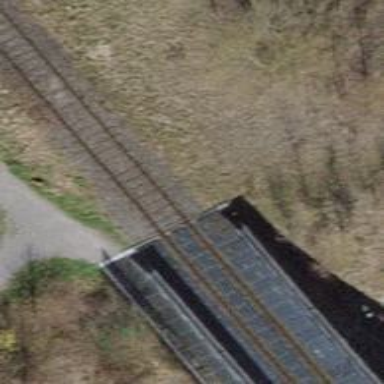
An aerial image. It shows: Single-track railway spur bridge.